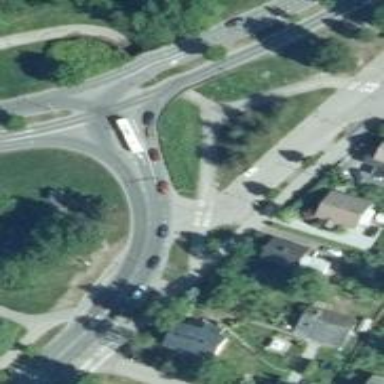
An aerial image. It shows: Uncontrolled crossing on the road.